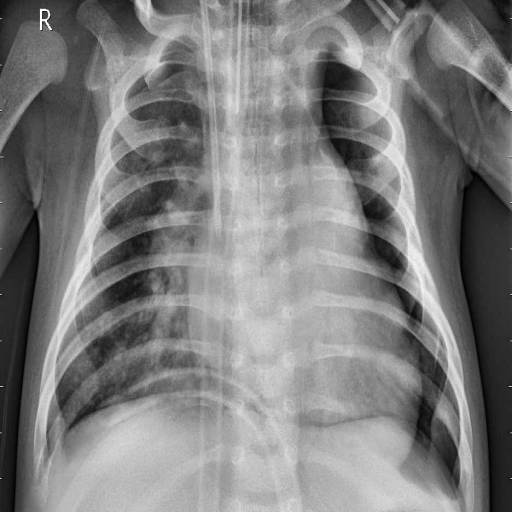
Finding: PNEUMONIA